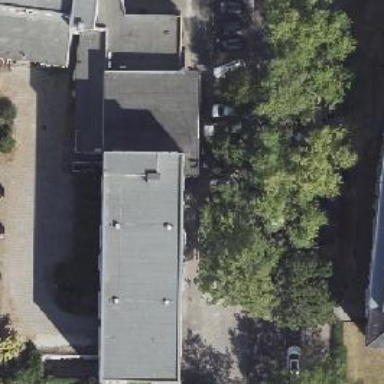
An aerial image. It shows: Veterinary facility.